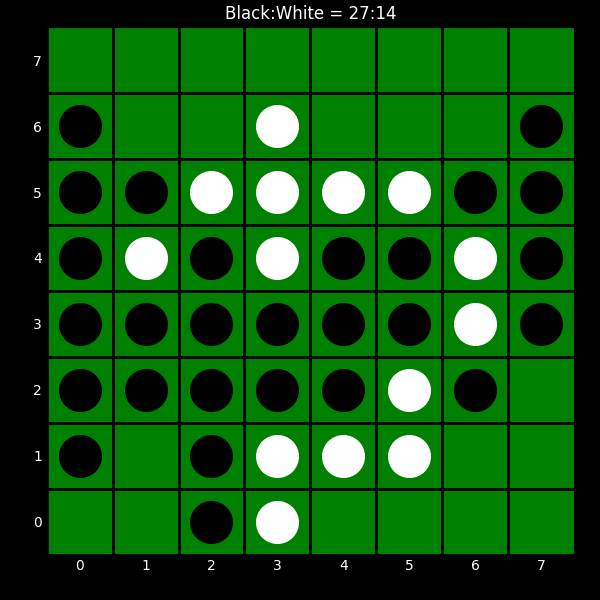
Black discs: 27
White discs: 14